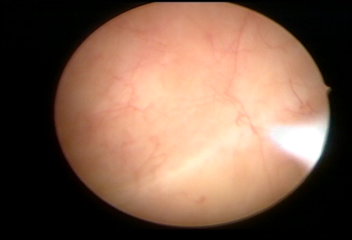
Modality: WLC
Class: Normal mucosa
Bladder cancer association: No